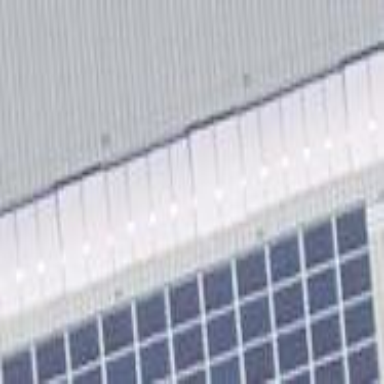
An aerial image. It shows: Solar power generator using photovoltaic panels.